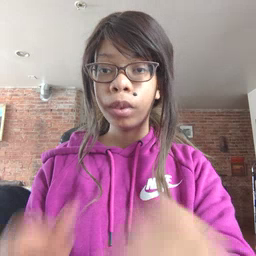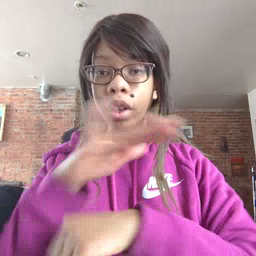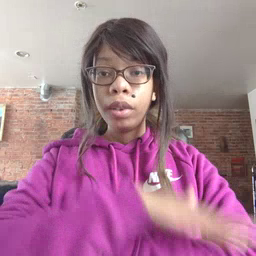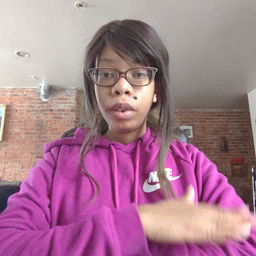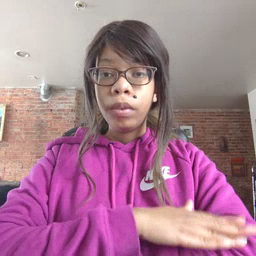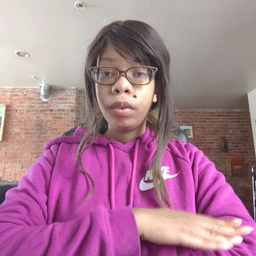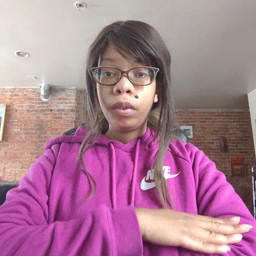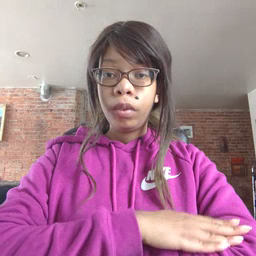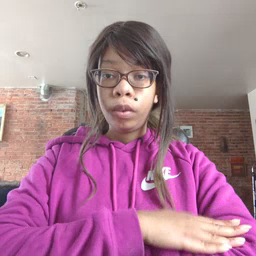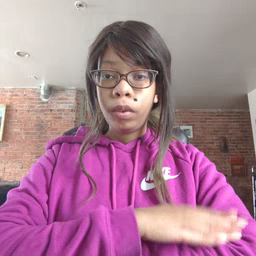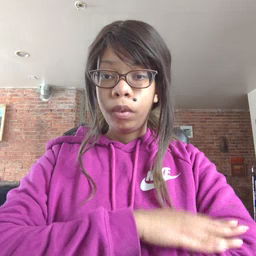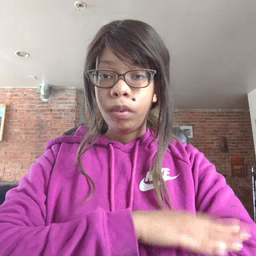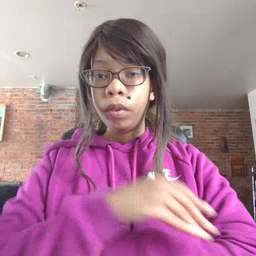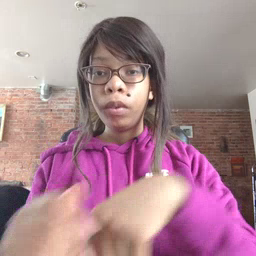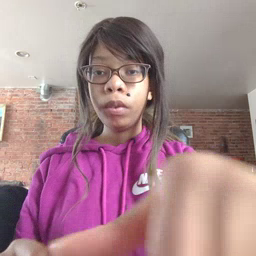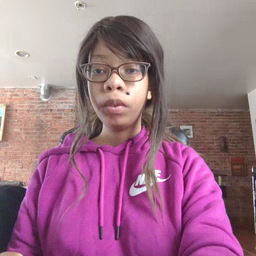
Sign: table